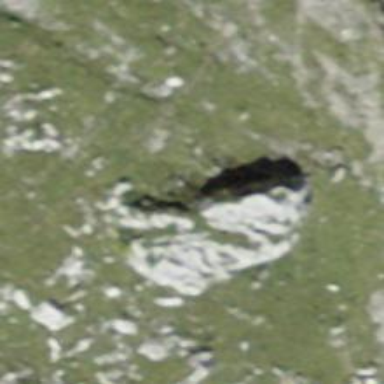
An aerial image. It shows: View of natural rock.